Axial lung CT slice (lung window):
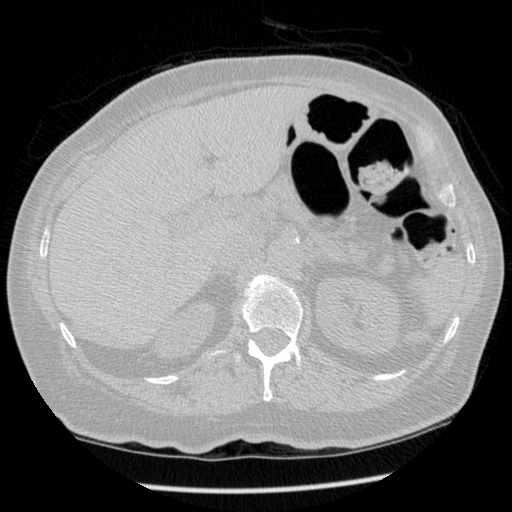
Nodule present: no